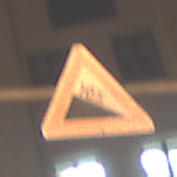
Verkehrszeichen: Gefaelle10
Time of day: Night
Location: Outdoor (Urban)
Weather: Clear
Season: NotSpecified
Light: Artificial